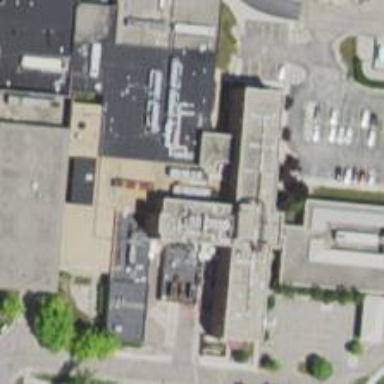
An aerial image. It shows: Healthcare facility identified as hospital.